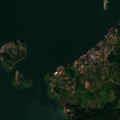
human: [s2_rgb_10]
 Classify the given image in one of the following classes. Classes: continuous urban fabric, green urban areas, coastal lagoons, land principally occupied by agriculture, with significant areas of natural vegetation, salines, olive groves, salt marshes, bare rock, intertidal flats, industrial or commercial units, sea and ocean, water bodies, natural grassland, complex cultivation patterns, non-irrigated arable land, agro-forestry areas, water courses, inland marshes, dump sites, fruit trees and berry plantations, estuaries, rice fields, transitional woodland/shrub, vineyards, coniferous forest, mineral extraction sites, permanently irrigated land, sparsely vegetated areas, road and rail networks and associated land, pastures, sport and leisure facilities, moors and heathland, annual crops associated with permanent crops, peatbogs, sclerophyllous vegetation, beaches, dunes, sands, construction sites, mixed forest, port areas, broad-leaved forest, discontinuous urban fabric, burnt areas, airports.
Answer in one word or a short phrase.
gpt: mixed forest, sea and ocean